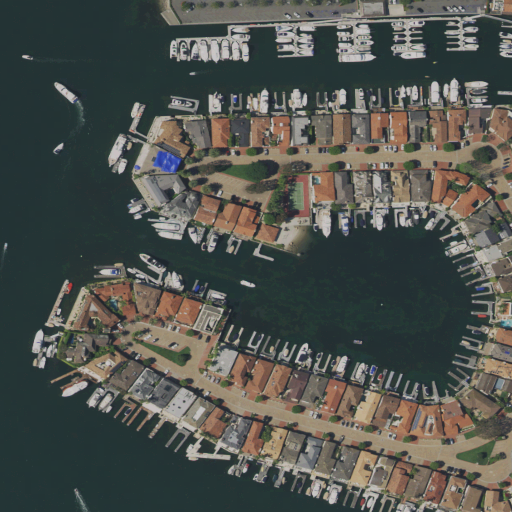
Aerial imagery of island in California named Linda Isle containing medium intensity development, open water, high intensity development, low intensity development, and open development